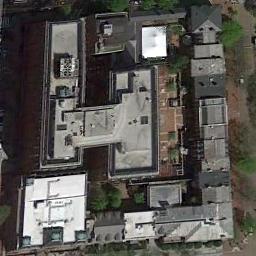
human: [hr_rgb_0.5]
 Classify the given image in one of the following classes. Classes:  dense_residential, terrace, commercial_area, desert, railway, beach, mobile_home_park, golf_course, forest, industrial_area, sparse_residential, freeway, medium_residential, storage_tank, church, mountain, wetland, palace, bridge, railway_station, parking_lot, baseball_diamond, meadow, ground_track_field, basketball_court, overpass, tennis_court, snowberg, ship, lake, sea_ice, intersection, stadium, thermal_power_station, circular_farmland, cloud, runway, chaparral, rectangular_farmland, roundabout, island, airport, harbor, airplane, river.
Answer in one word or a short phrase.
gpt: palace